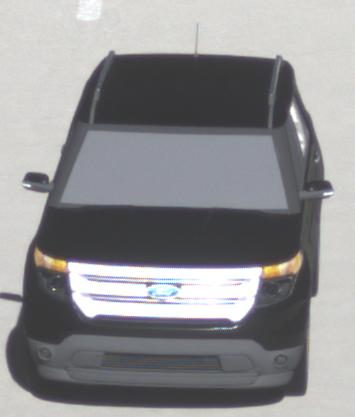
Make: Ford
Model: Explorer
Detailed model: Gen. 5
Model produced from: 2010
Model produced until: 2019
Doors: 5
Color: black
Road condition: dry road
Daytime: morning or afternoon
Contrast: high contrast